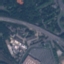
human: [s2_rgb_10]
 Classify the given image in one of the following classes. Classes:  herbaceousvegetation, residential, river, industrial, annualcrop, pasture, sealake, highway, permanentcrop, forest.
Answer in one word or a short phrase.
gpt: Highway